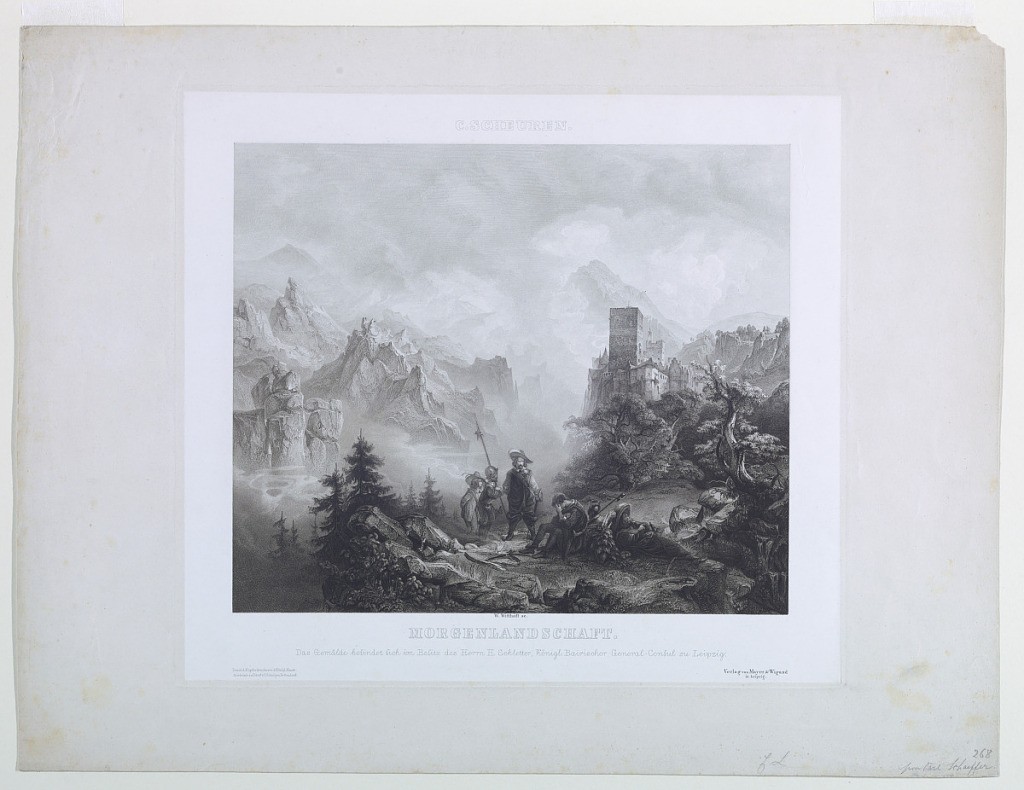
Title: Morganlandschaft
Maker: Wilhelm Witthoft, German, 1816 - 1874
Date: ca. 1850-1860
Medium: Steel engraving on paper
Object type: Print
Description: An idealized landscape of mountains behind a deep haze-filled valley. On the right a castle is perched on rocks. Soldiers and other figures in the foreground.